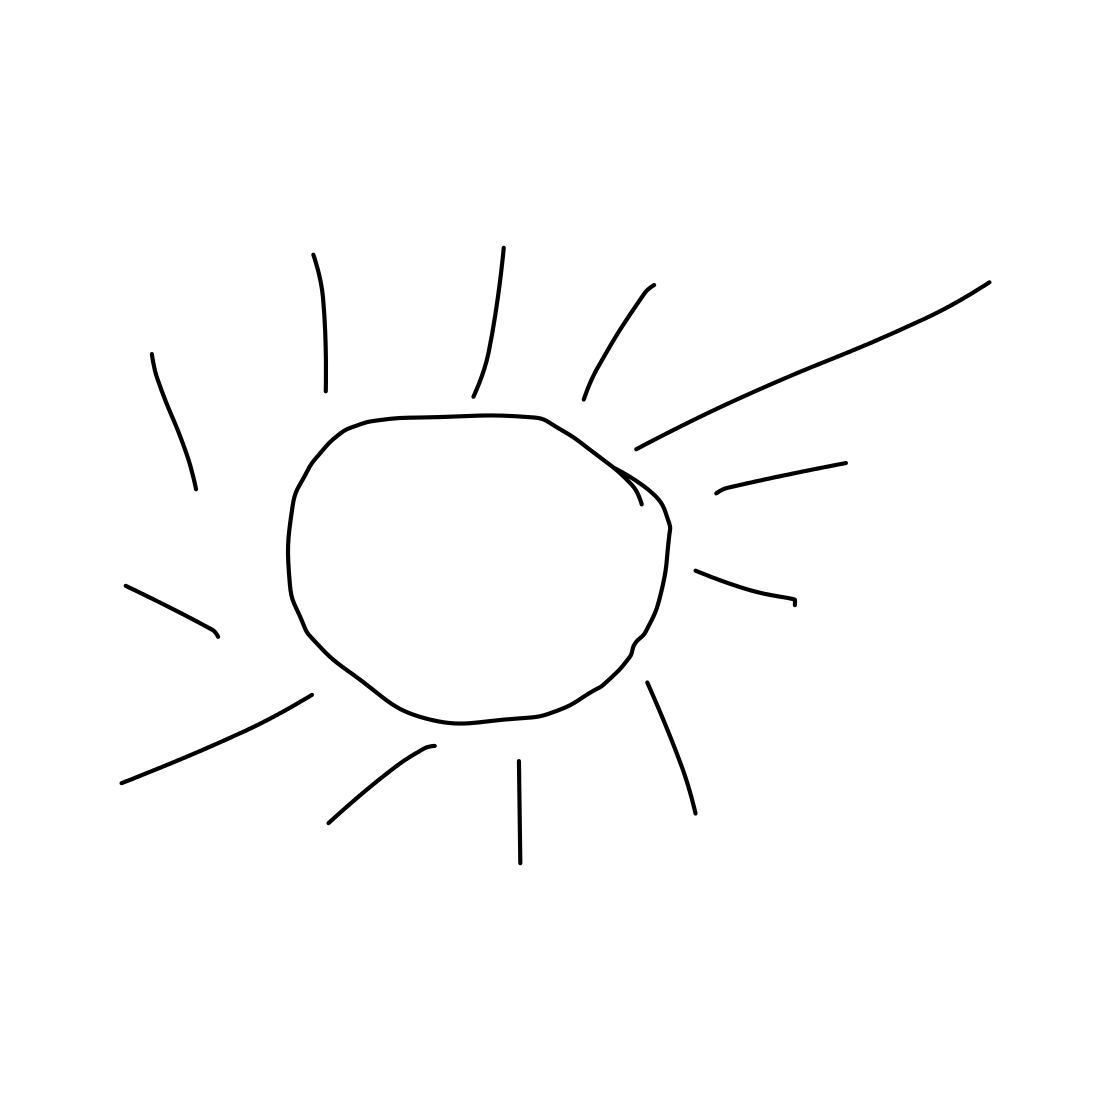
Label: sun